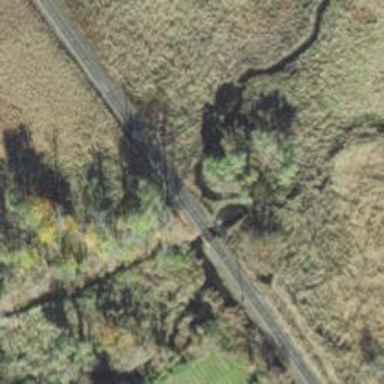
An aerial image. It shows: Railway bridge.